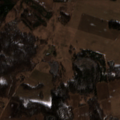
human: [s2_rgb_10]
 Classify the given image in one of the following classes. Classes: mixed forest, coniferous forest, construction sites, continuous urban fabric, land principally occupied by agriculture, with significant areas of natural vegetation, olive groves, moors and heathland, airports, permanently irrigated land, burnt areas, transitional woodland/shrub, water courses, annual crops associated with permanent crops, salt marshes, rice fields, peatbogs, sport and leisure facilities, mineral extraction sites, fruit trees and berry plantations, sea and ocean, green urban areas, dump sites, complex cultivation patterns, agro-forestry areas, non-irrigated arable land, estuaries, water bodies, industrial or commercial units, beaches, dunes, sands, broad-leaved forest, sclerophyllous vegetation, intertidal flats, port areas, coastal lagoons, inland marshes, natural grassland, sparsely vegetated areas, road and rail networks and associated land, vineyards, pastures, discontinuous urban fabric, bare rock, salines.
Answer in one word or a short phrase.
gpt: non-irrigated arable land, complex cultivation patterns, land principally occupied by agriculture, with significant areas of natural vegetation, broad-leaved forest, coniferous forest, mixed forest, transitional woodland/shrub